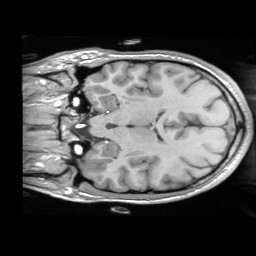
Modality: T1w
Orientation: coronal